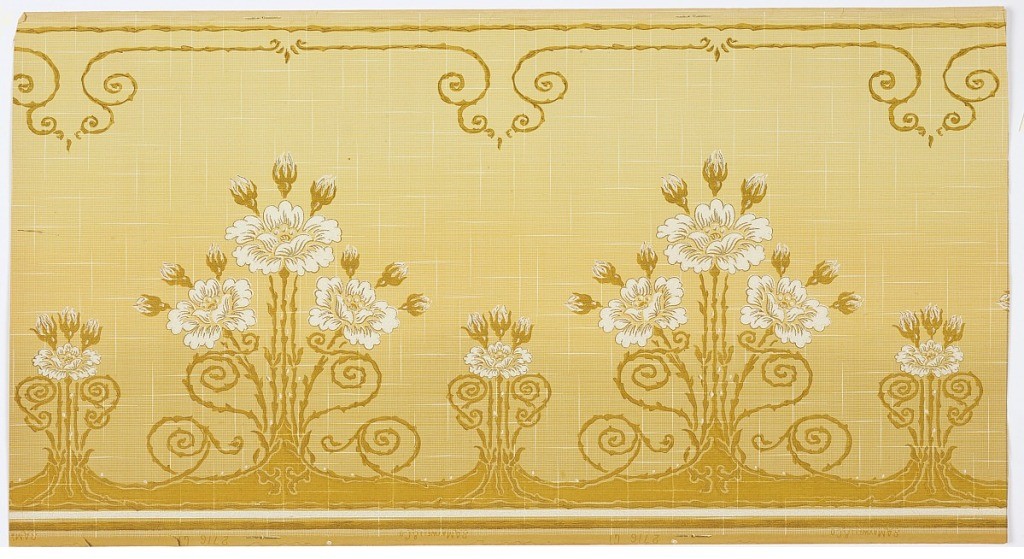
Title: Frieze
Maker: Maxwell & Co., S.A., Chicago, Illinois, USA
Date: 1905–1915
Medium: Machine-printed paper, liquid mica
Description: Alternating large and small bouquets of open and closed white flowers. All stems--both straight and waving--are attached to the bottom panel. Top has stem-like scrolls. Background has intersecting horizontal and vertical white lines that form a grid with certain lines that are thicker than others. Ground shades from a beige to a yellow cream (bottom to top). Printed in tan, white, and gold mica.
Printed in selvedge: "S. A. Maxwell & Co. 2716 C"